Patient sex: F
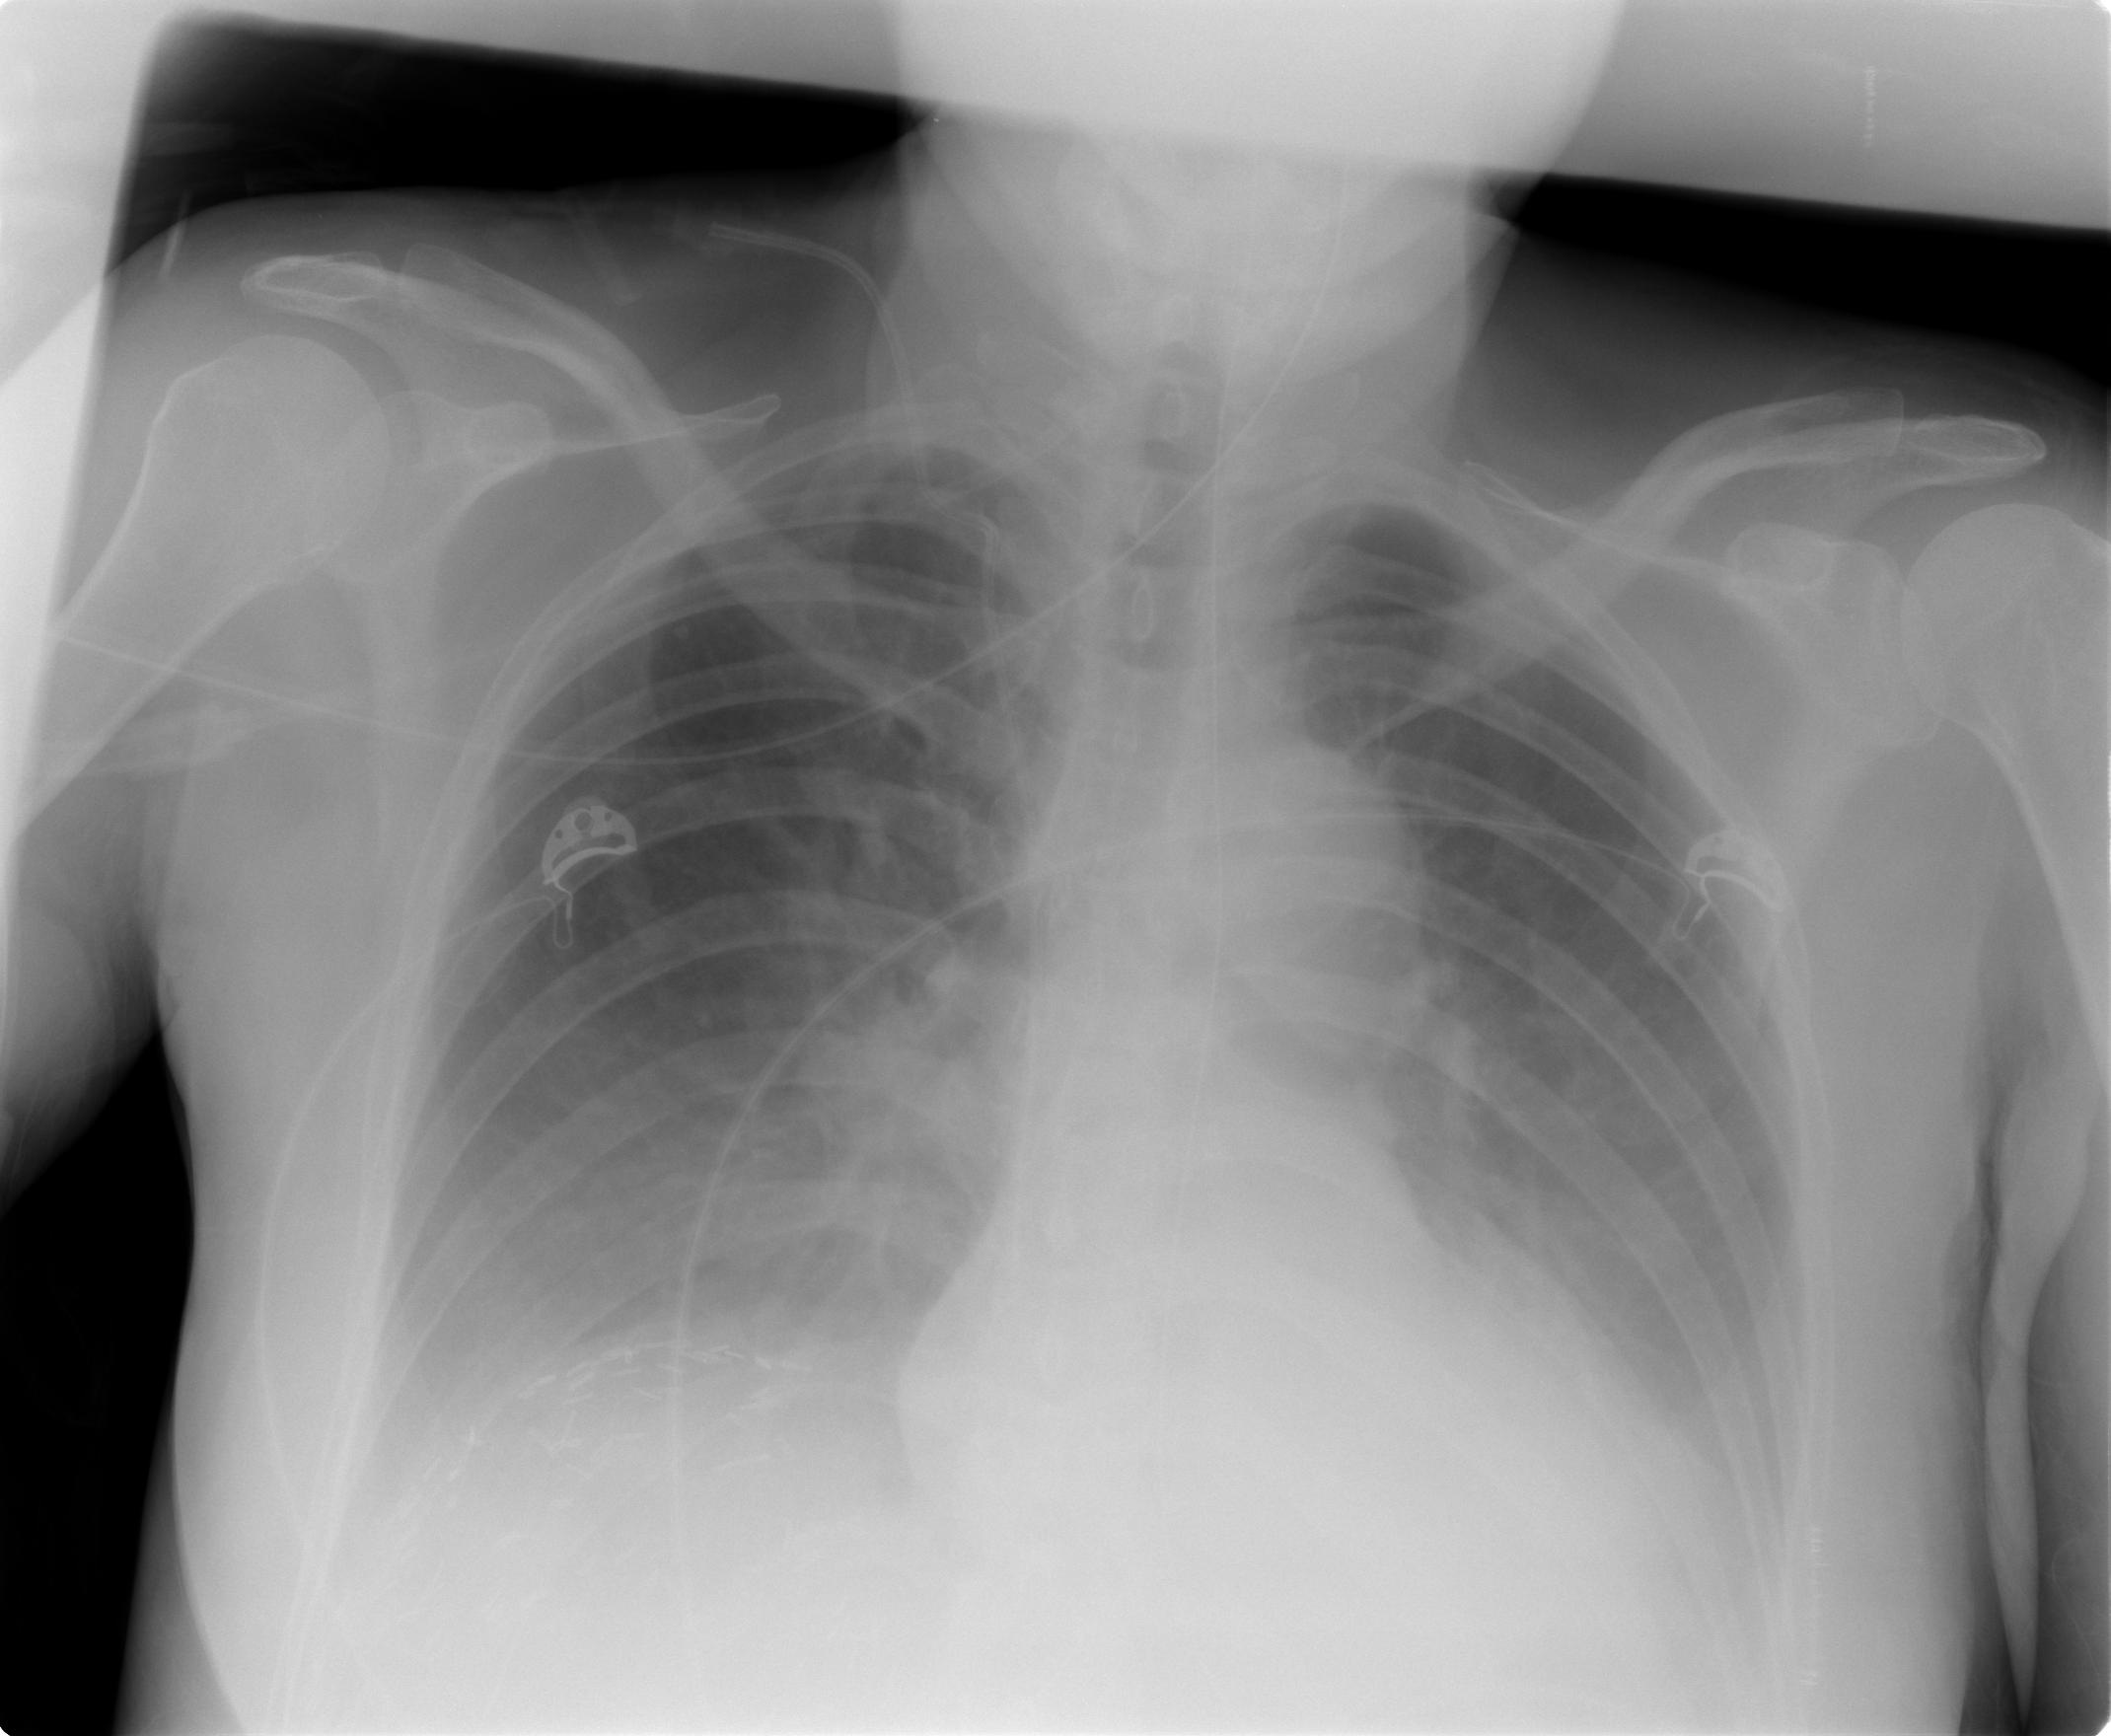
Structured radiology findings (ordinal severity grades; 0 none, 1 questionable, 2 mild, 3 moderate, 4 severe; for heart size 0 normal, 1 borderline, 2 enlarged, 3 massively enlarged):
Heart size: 2
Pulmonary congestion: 0
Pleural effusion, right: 0
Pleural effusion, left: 2
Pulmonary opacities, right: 0
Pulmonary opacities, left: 0
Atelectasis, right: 2
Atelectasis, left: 2